Aerial crown-view tile of a tropical tree (Barro Colorado Island, Panama), acquired 20250818:
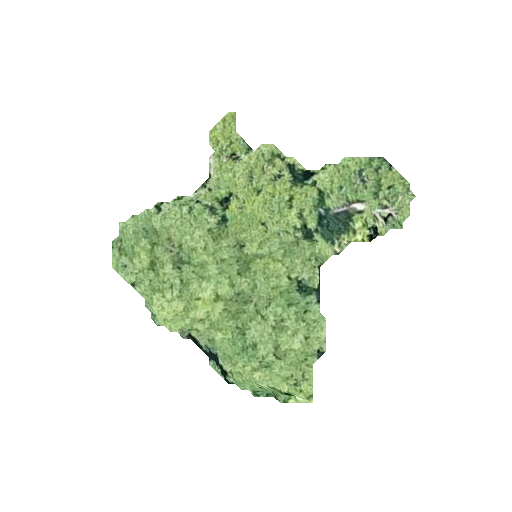
Species: Astronium graveolens
GBIF accepted scientific name: Astronium graveolens
Crown area: 63.776 m²